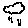
Label: cloud